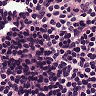
Metastatic tissue present: no